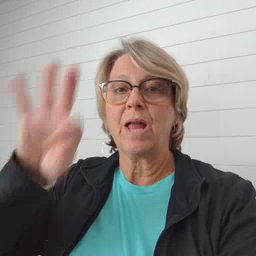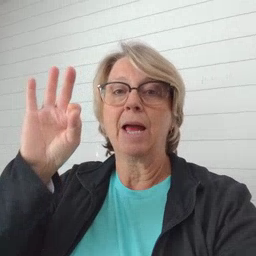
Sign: find